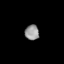
Tissue: skin
Cell type: Epithelial cells
Senescence score: 0.8659
Nuclear area (px): 211
Mean DAPI intensity: 148.237